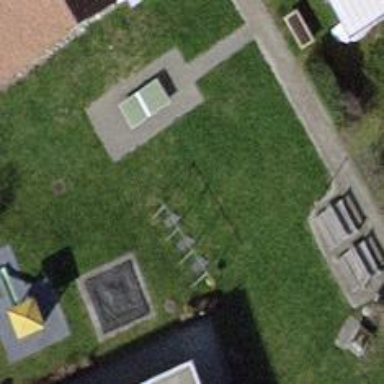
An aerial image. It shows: Playground with swings.